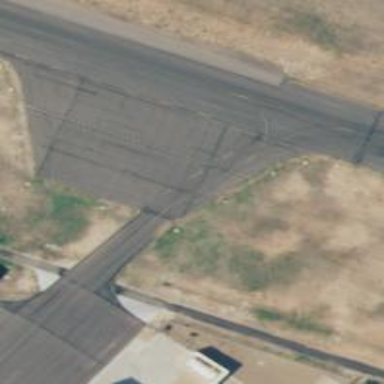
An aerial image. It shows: View of taxiway at the airport.